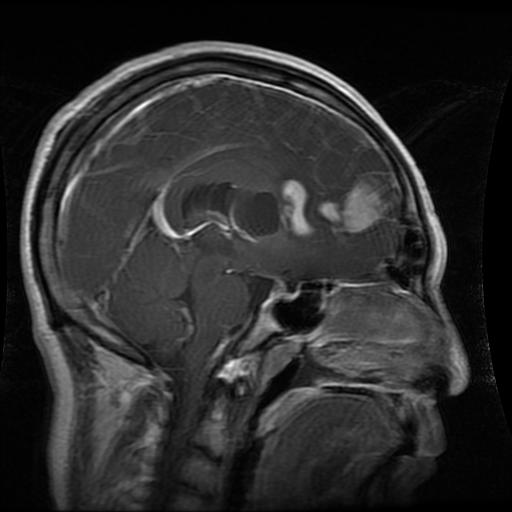
Label: glioma